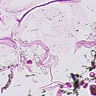
Metastatic tissue present: no